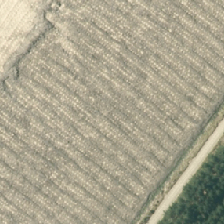
Land cover: harvested_forest